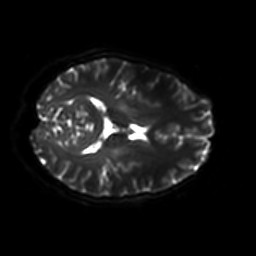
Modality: DWI
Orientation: axial
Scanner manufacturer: philips
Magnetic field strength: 7 T
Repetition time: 9.612 s
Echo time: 0.073 s